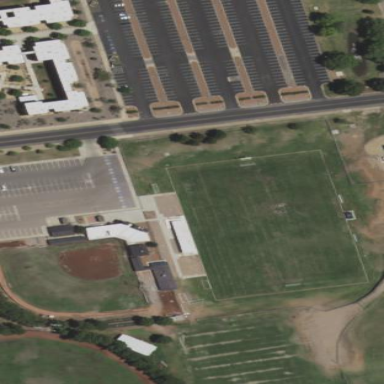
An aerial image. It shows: American football pitch with artificial turf.